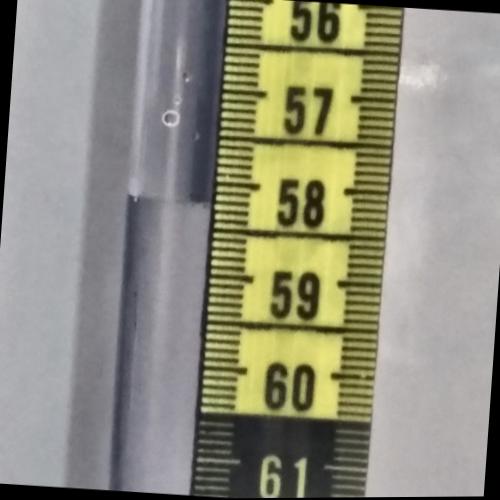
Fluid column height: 58.2 cm